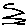
Label: zigzag